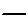
Label: line